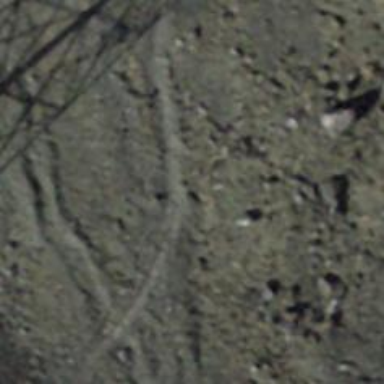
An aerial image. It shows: Path on the ground.